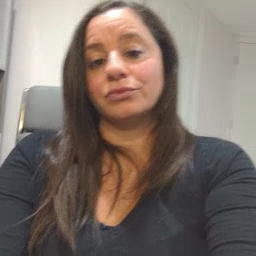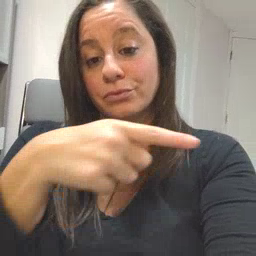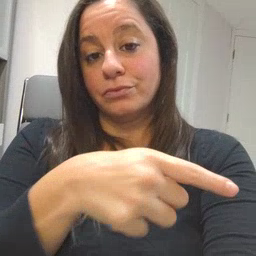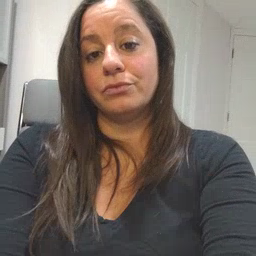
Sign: hesheit